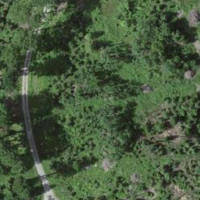
EUNIS habitat code: 41
Species observed at this site:
Cardamine hirsuta
Chorthippus brunneus
Colletes similis